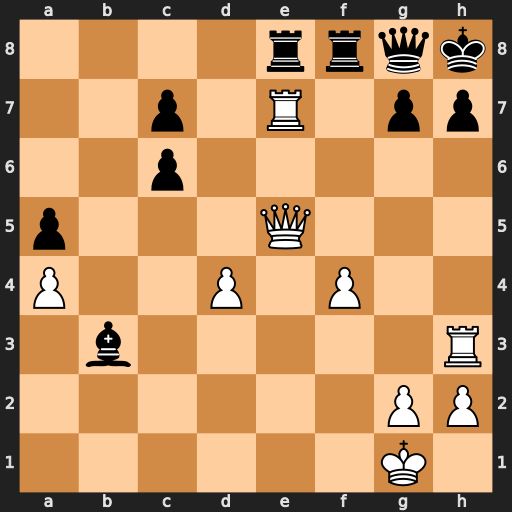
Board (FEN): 4rrqk/2p1R1pp/2p5/p3Q3/P2P1P2/1b5R/6PP/6K1
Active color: w
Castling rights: -
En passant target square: -
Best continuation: Rxb3 Rxe7 Qxe7